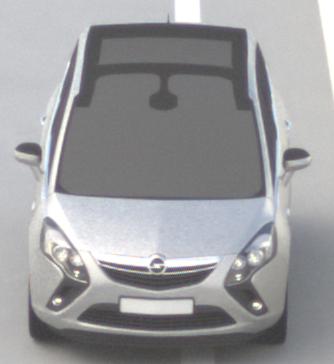
Make: Opel
Model: Zafira Tourer 1.8
Detailed model: Zafira (C) Tourer
Model produced from: 2012/01
Model produced until: 2015/06
Doors: 5
Color: white
Road condition: dry road
Daytime: morning or afternoon
Contrast: low contrast